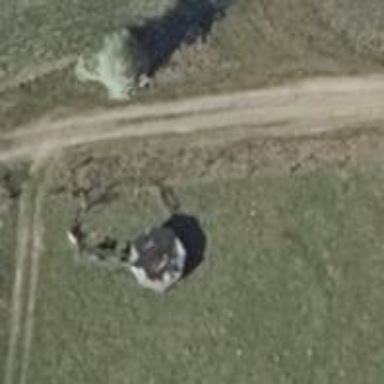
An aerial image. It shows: Weather shelter used as amenity.